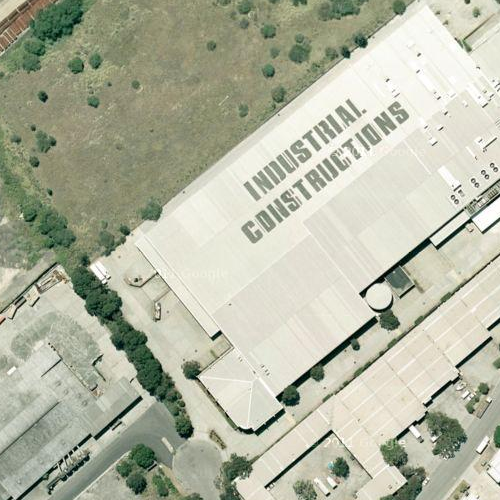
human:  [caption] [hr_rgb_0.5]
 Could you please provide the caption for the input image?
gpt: Many buildings densely arranged in the residential area while some roads go though .

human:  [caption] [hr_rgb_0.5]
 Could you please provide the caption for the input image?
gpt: There are some buildings arranged densely in the residential area .

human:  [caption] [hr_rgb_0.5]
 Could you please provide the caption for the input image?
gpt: An industrial area with many buildings arranged densely .

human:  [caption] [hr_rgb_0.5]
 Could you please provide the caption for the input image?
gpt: Some roads go through the industrial area with many white buildings arranged densely .

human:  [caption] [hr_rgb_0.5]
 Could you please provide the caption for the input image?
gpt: There are many buildings densely arranged in the industrial buildings .